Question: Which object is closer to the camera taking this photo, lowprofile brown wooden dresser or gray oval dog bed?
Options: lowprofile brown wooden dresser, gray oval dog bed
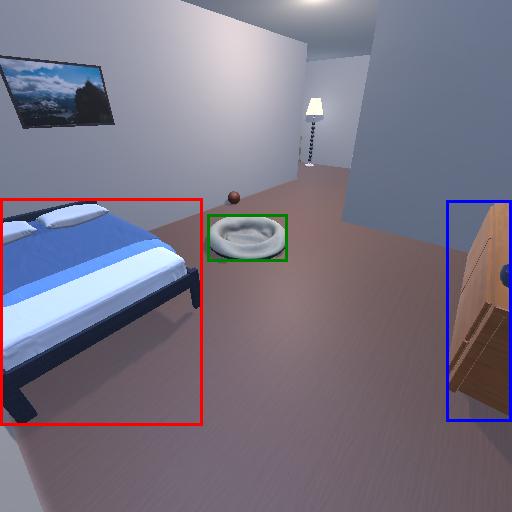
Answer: lowprofile brown wooden dresser